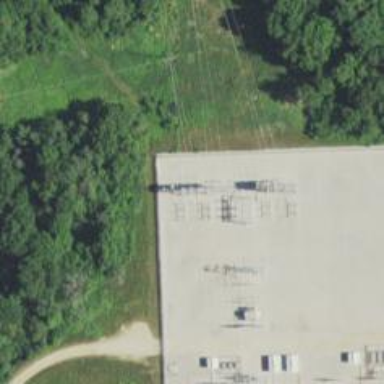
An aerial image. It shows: Switch for power supply.